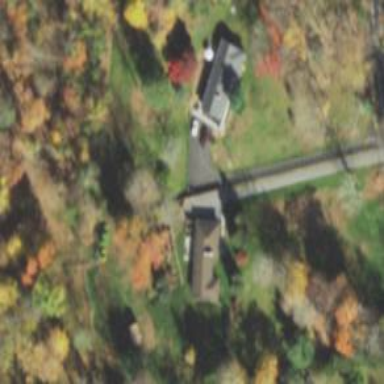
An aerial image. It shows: Driveway leading to service road.